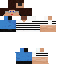
A male human skin with medium skin, wearing brown long hair dressed in a blue tshirt and blue pants, featuring a closed mouth.